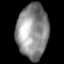
Tissue: lung
Cell type: T cells
Senescence score: 0.2043
Nuclear area (px): 1683
Mean DAPI intensity: 141.084